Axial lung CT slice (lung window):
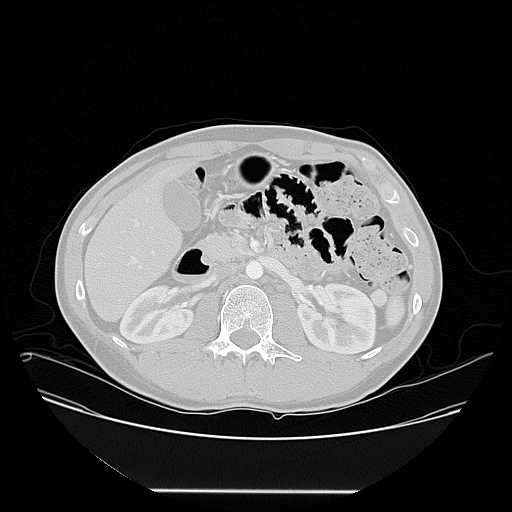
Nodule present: no